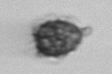
Label: Syracosphaera_pulchra